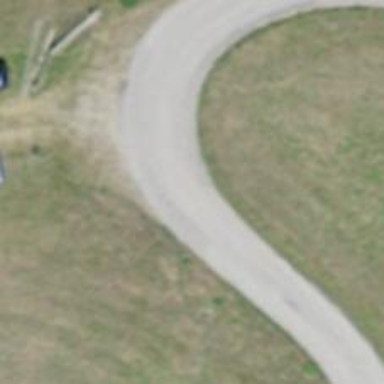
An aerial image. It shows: Track road with fine gravel surface. It is grade 2 alley used for service purposes.